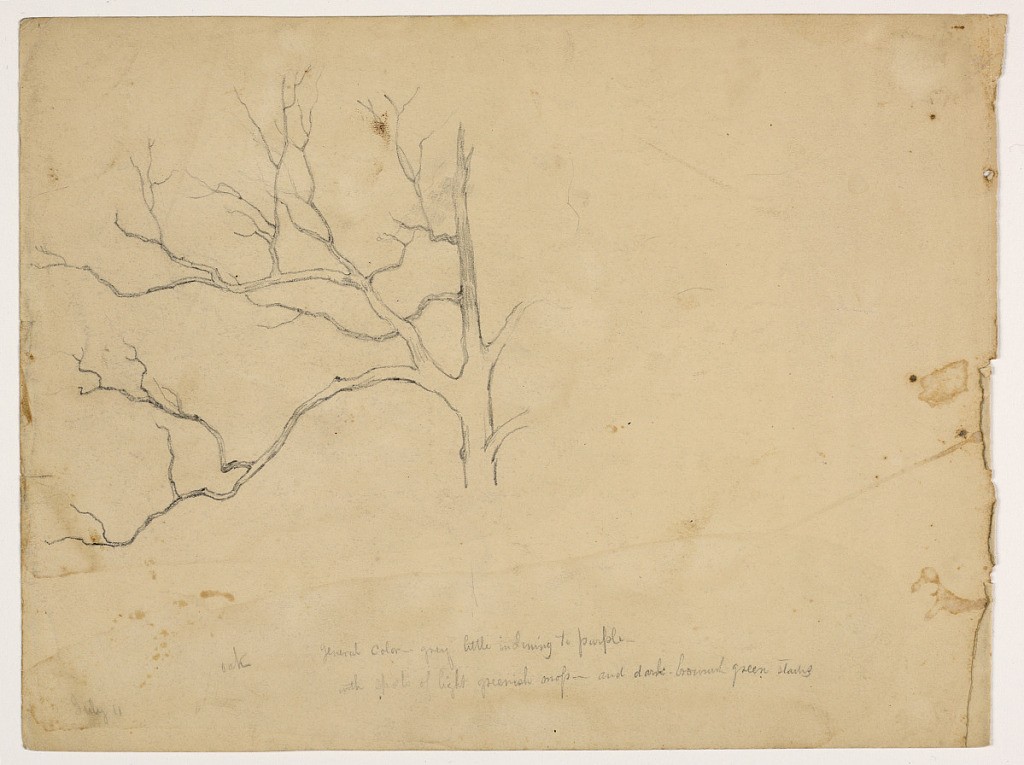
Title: Study of a Dead Oak Tree
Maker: Daniel Huntington, American, 1816–1906
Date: ca. 1836
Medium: Graphite and black crayon on cream wove paper
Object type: Drawing
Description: Study of the branches of a dead oak tree.